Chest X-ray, AP view. Patient: 22 years old, sex M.
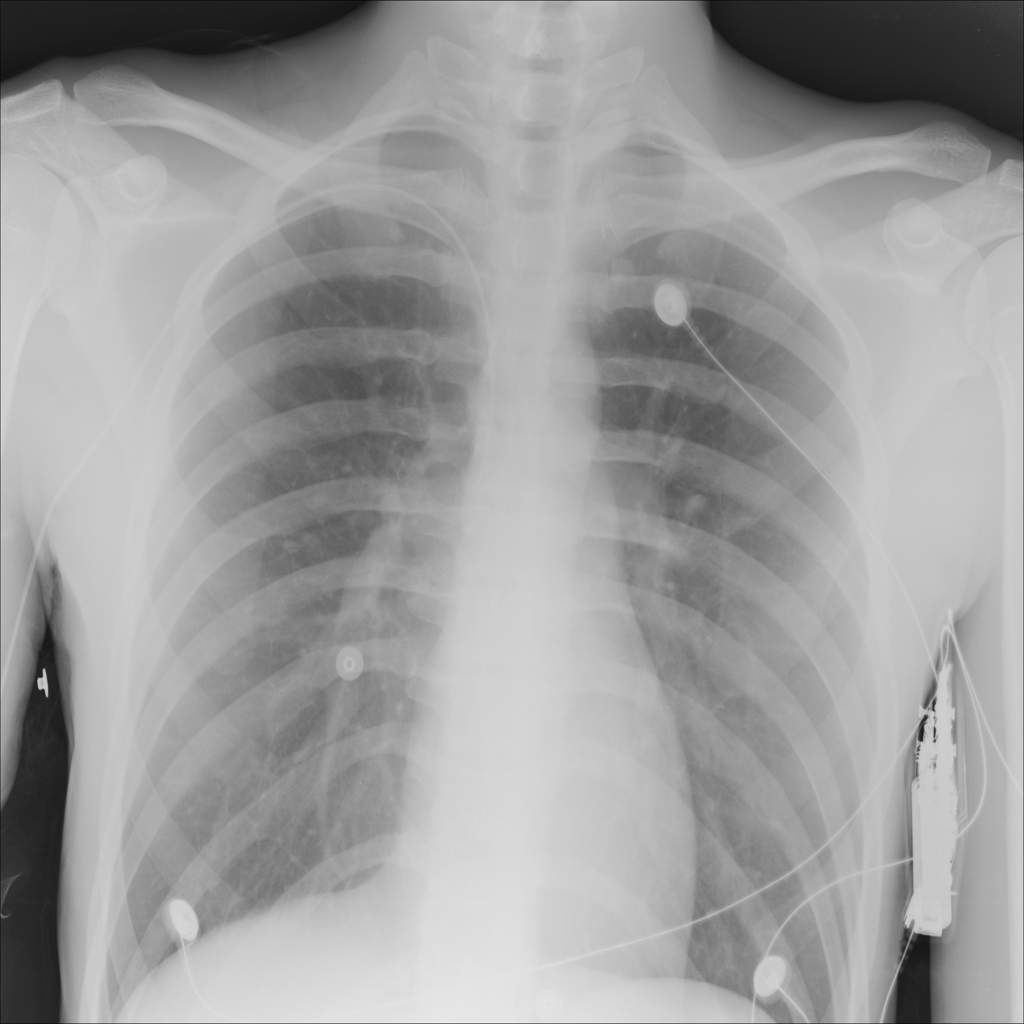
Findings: No Finding